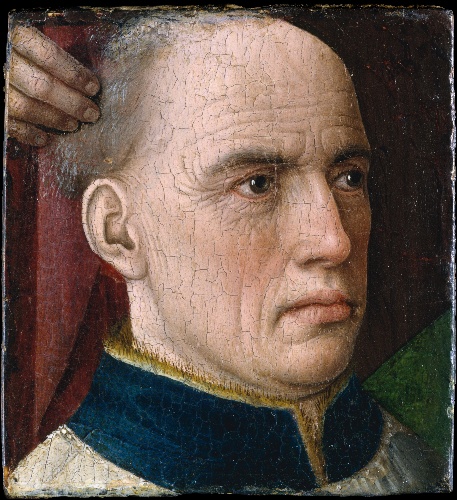
Title: Head of a Donor
Artist: Albert van Ouwater
Artist bio: Netherlandish, active mid-15th century
Date: ca. 1460
Object type: Painting fragment
Classification: Paintings
Medium: Oil on wood
Dimensions: 3 7/8 x 3 1/2 in. (9.8 x 8.9 cm)
Department: European Paintings
Credit line: Gift of J. Pierpont Morgan, 1917
Accession year: 1917
Repository: Metropolitan Museum of Art, New York, NY
Tags: Men|Portraits